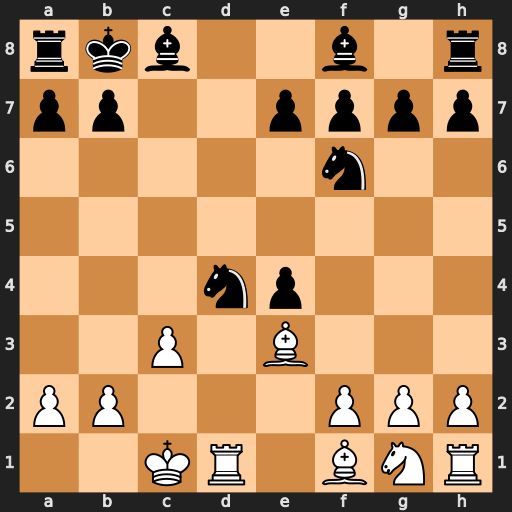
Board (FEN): rkb2b1r/pp2pppp/5n2/8/3np3/2P1B3/PP3PPP/2KR1BNR
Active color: w
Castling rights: -
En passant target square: -
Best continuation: Bf4+ e5 Bxe5+ Bd6 Bxd6#